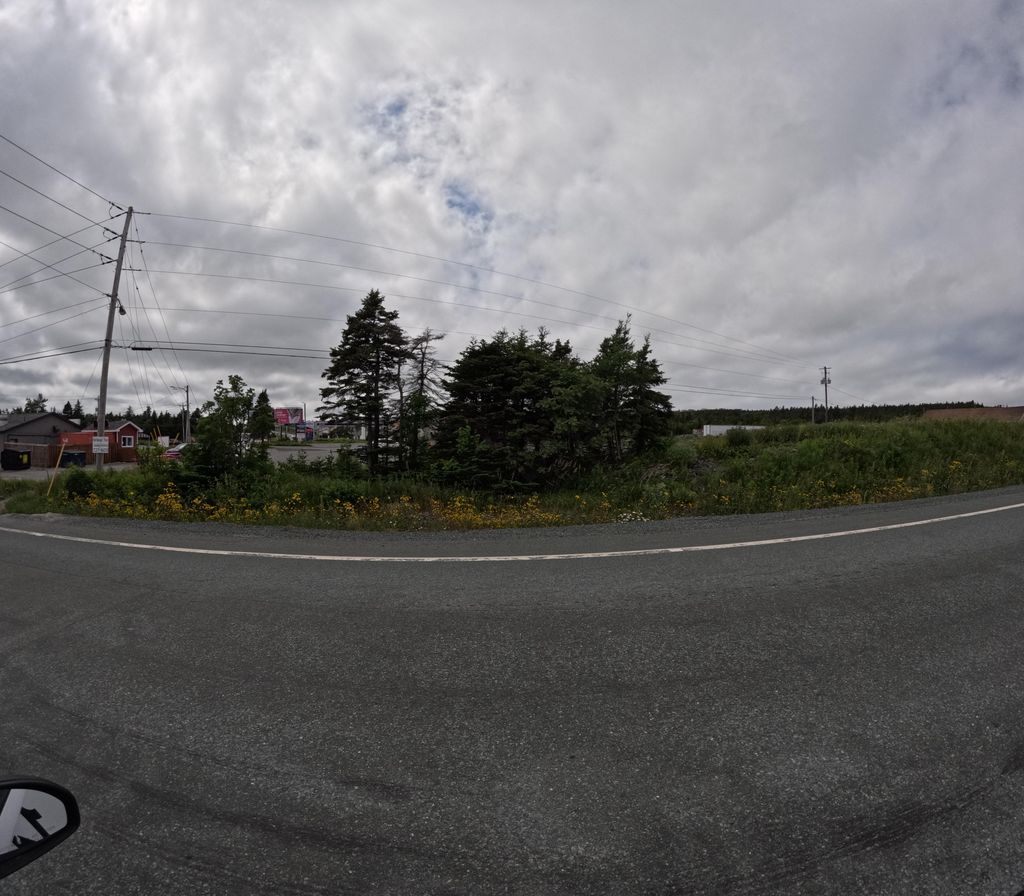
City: st_johns